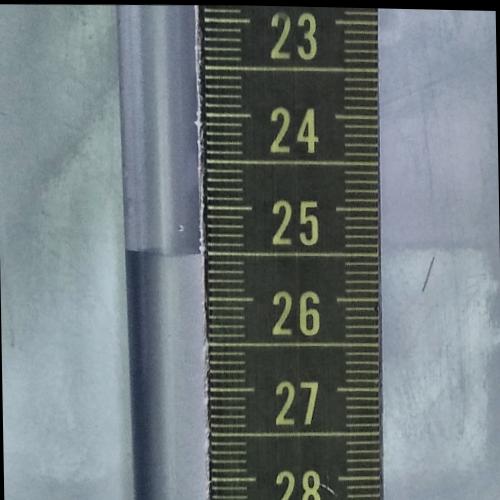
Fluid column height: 25.5 cm